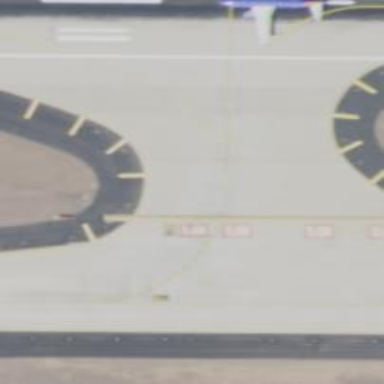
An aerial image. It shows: View of taxiway at the airport.